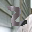
Label: 2